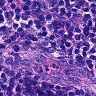
Metastatic tissue present: no